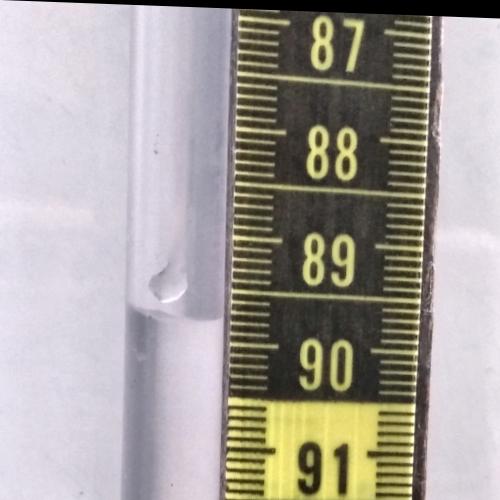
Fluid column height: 89.8 cm